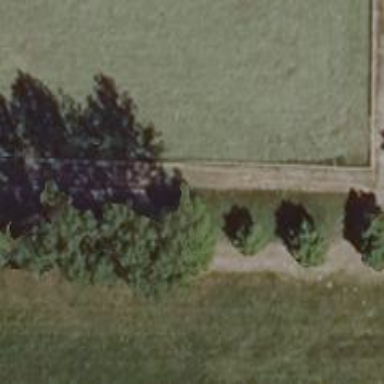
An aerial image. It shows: Row of trees in natural setting.